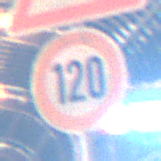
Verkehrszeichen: Geschwindigkeit120
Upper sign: FlugbetriebLinks
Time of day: NotSpecified
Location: Indoor (Urban)
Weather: NotSpecified
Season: NotSpecified
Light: Artificial